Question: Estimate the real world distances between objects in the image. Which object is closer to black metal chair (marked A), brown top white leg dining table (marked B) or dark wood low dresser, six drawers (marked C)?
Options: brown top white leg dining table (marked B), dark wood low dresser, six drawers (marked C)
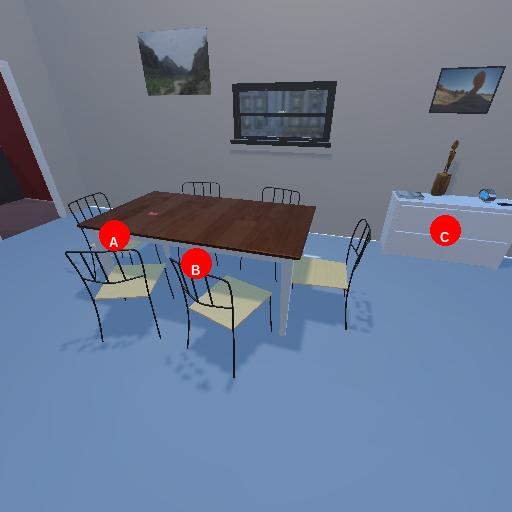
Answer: brown top white leg dining table (marked B)